Question: I've my query
'''
$proveedores = ORM::for_table('proveedor')->where_like('nombreproveedor',"%{$namesearch}%")->order_by_asc('nieproveedor')->find_many();
'''
I want to save the id. I realize:
$_SESSION['idproveedor'] = $proveedores['id'];
My table structure is:

'''
I get the following error in slim
Type: ErrorException
Code: 8
Message: Undefined index: id
'''
the error get it in
$_SESSION['idproveedor']=$proveedores['id'];
var_dump($proveedores);die() output is:
'''
array (size=2)
0 =>
array (size=9)
'id' => string '1' (length=1)
'nieproveedor' => string '<PHONE>' (length=8)
'nombreproveedor' => string 'Agrar Semillas S.A' (length=18)
'direccion' => string 'Route de Saint Sever
' (length=23)
'telefono' => string ' 976470646' (length=10)
'ciudad' => string '' (length=0)
'region' => null
'pais' => null
'codpostal' => null
1 =>
array (size=9)
'id' => string '2' (length=1)
'nieproveedor' => string '22222222' (length=8)
'nombreproveedor' => string 'Agrosa Semillas Selectas, S.A.' (length=30)
'direccion' => string 'ddddsfwwffwwwwwwffwfw' (length=21)
'telefono' => string ' 949 305226' (length=11)
'ciudad' => string '' (length=0)
'region' => null
'pais' => null
'codpostal' => null
'''
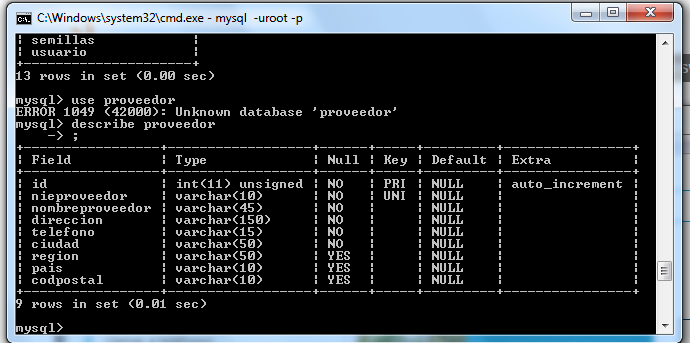
Answer: According to your var dump '$proveedores' is an array with 2 elements which represent 2 rows in your table.
The query that you issued seems to have returned 2 rows as a result to access them you should do something like the following
'''
$id1 = $proveedores[0]['id'];
$id2 = $proveedores[1]['id'];
'''